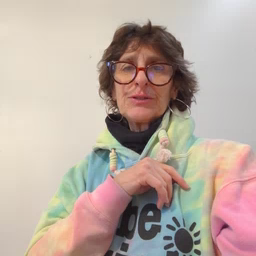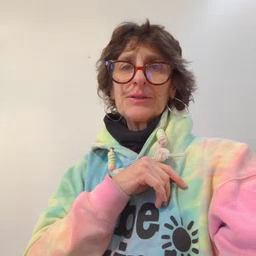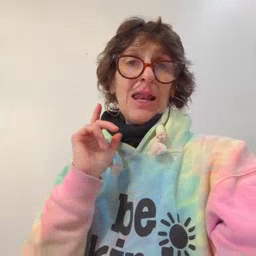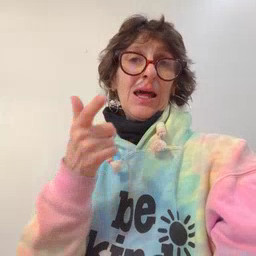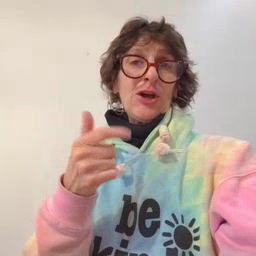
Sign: later